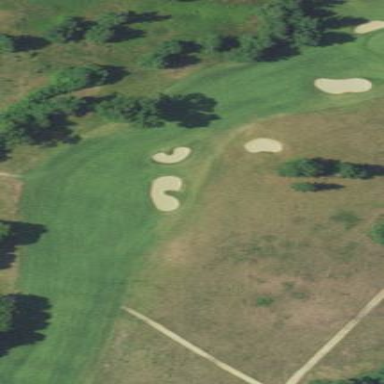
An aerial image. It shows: Golf fairway surrounded by grass.